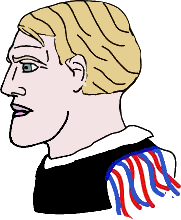
Label: 4_Yes_Chad